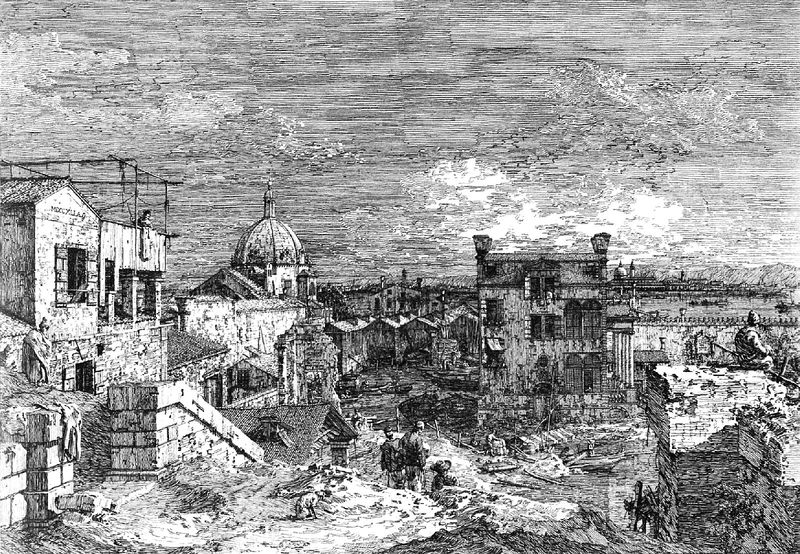
Titel: Phantastische Ansicht aus Venedig, aus Vedute altre prese dai luoghi, altre ideate
Künstler: Antonio Canaletto
Schlagwörter: wolken, fluss, menschen, stadt, fenster, grau, schwarz, weiss, dach, hund, erde, horizont, häuser, kirche, boot, schiff, berge, graphik, kuppel, treppe, fensterladen, palast, dom, druck, himel